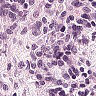
Metastatic tissue present: no